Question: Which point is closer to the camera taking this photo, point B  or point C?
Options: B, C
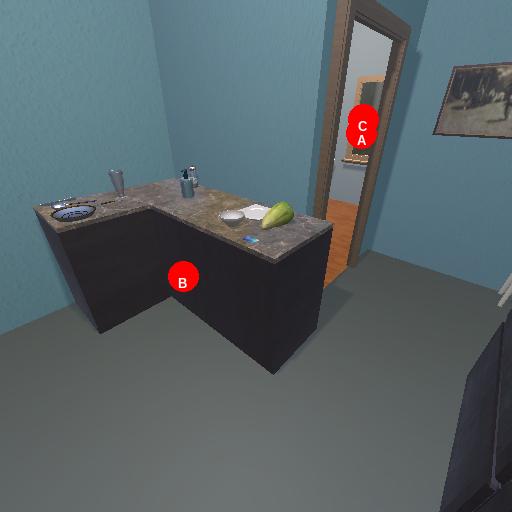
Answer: B